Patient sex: F
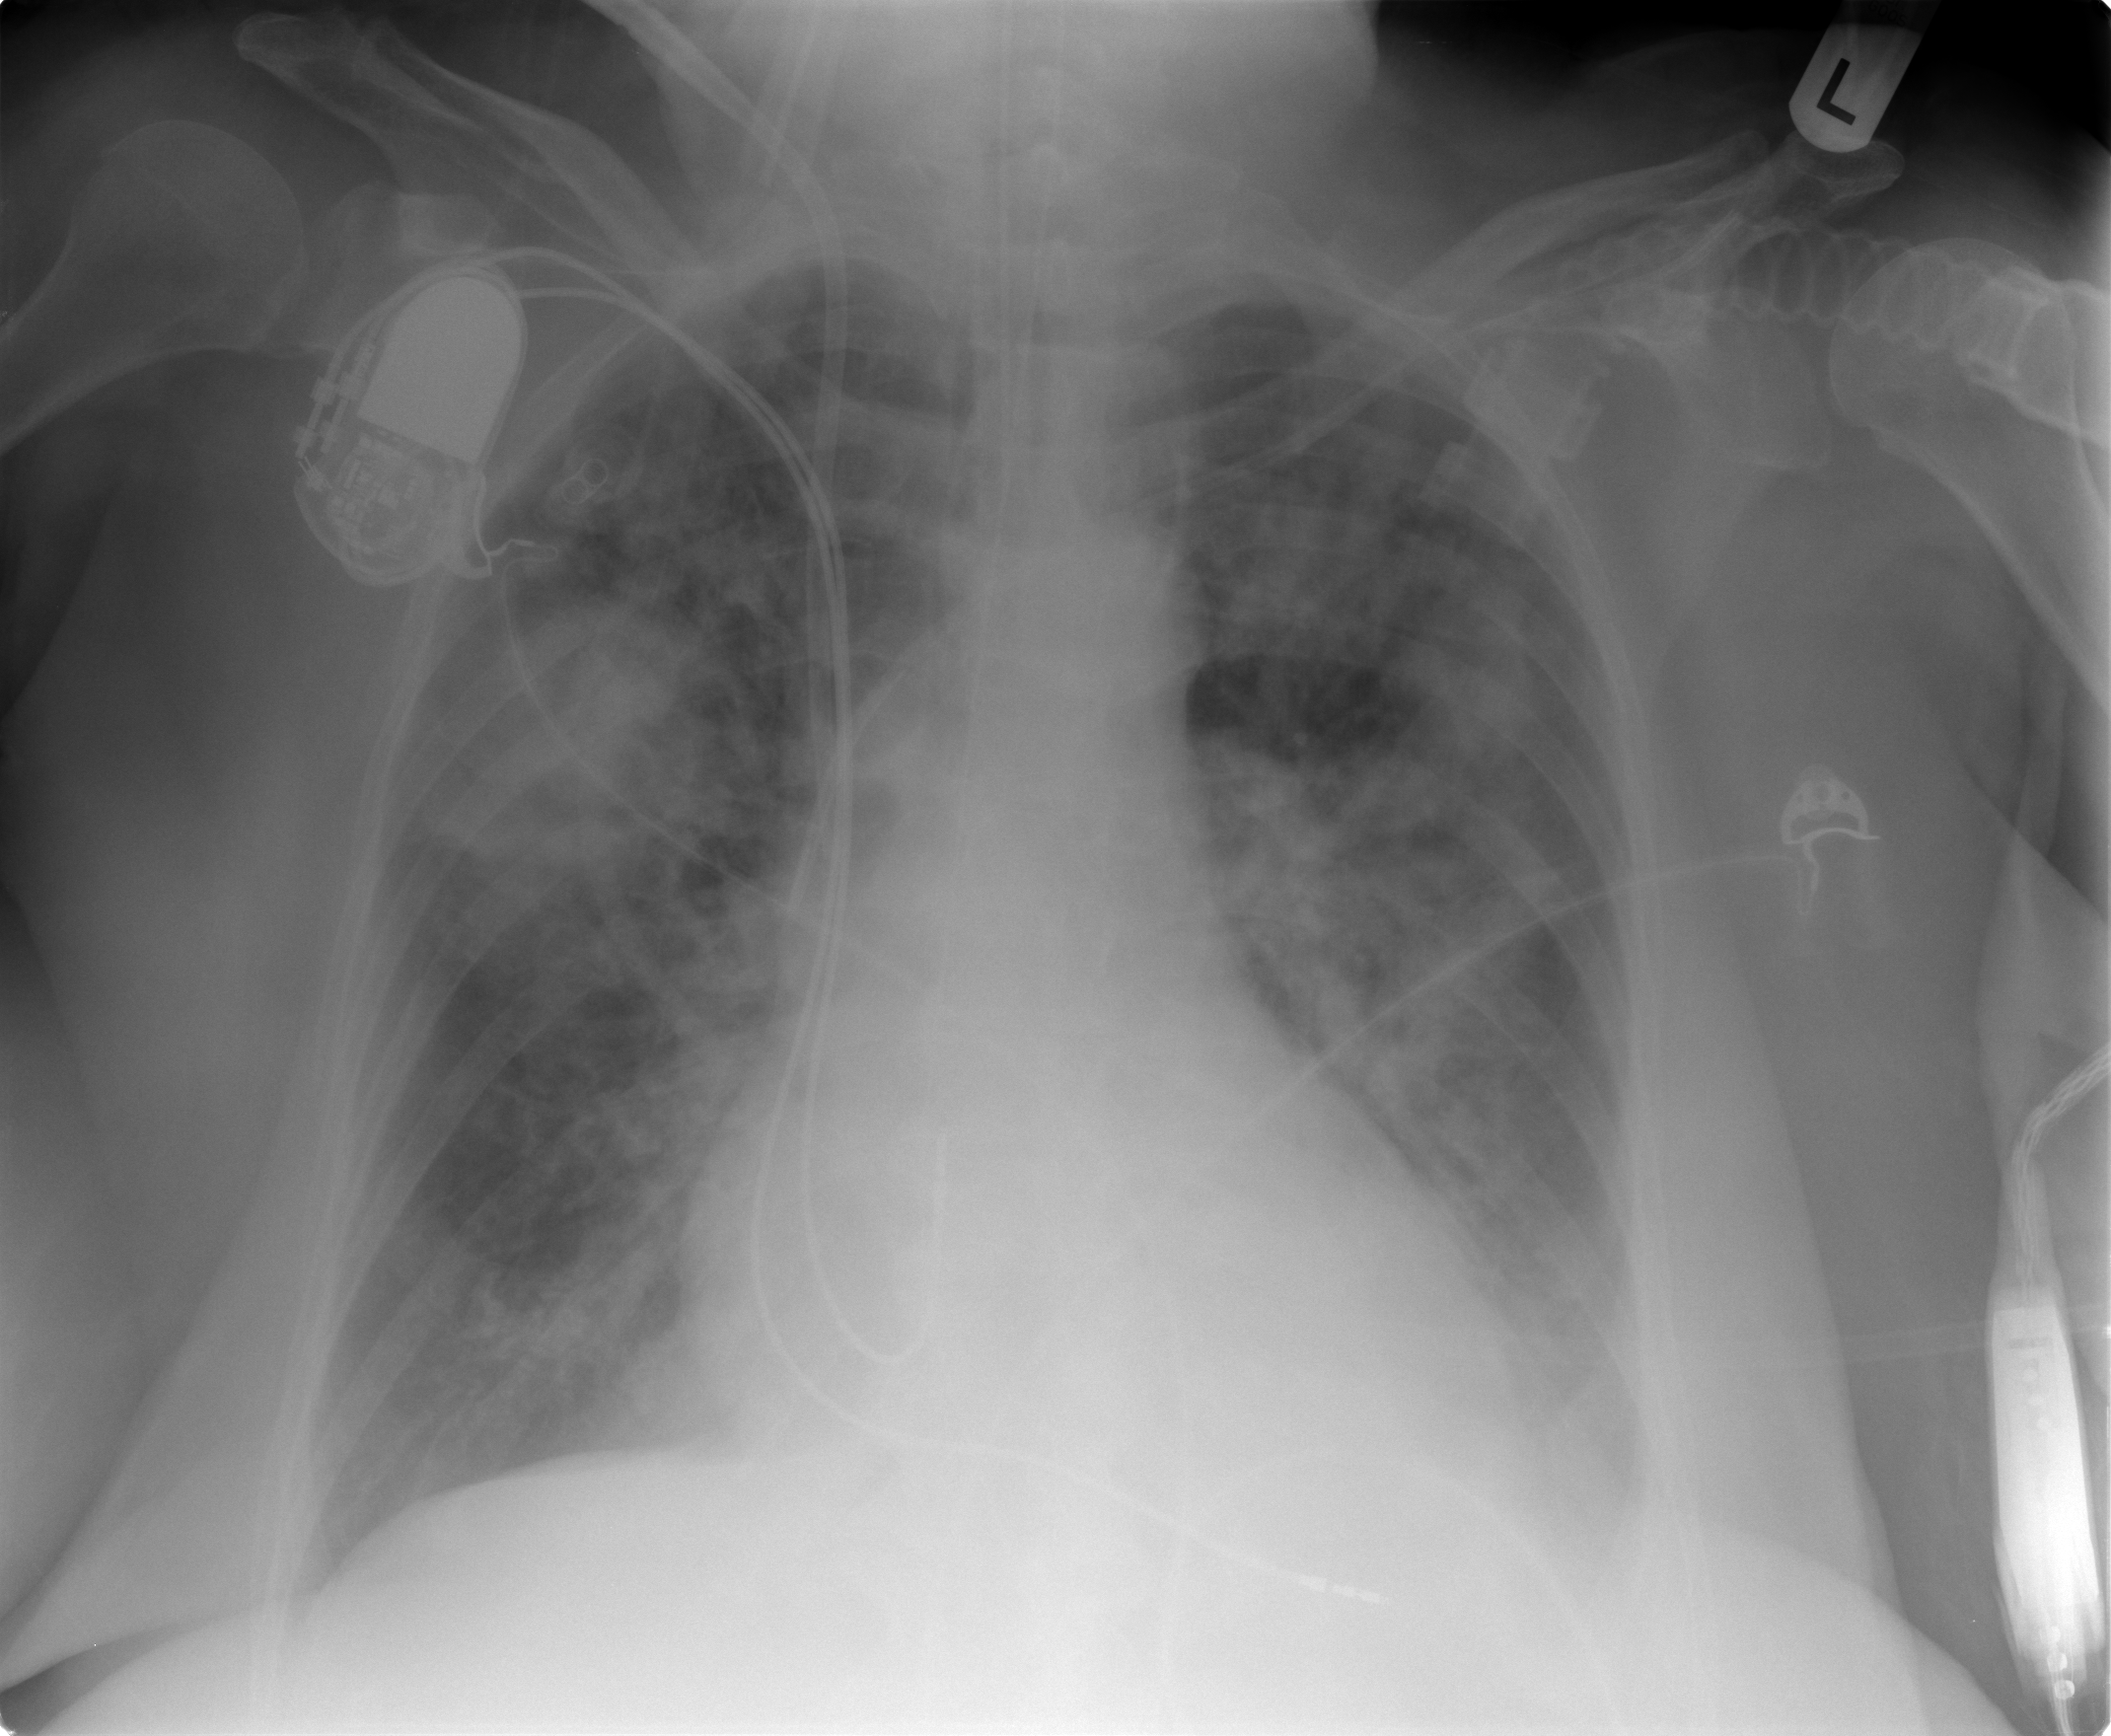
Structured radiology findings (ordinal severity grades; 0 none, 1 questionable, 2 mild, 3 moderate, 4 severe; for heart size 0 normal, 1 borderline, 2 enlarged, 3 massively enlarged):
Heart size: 1
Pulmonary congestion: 2
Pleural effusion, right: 2
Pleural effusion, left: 2
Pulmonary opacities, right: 3
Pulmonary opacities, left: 3
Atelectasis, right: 3
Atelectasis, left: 2